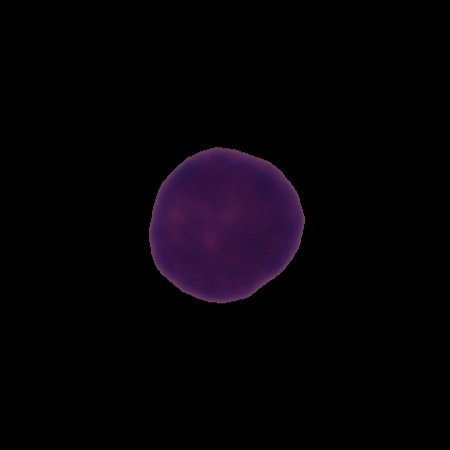
Label: healthy